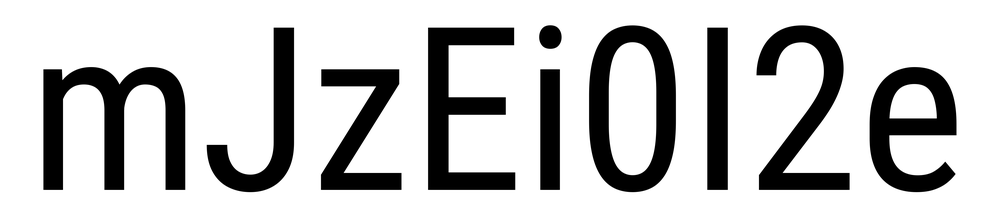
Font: Roboto_Condensed_Regular